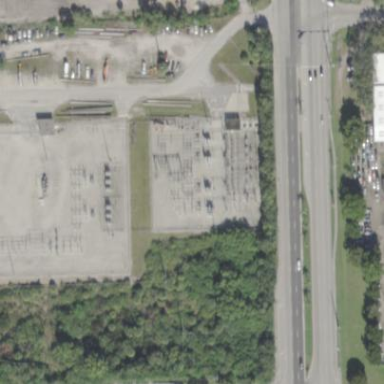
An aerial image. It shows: Outdoor power substation surrounded by fence. The substation operates at the distribution level.